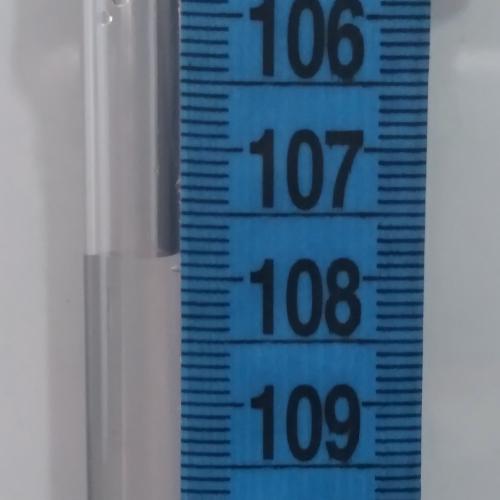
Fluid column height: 107.8 cm